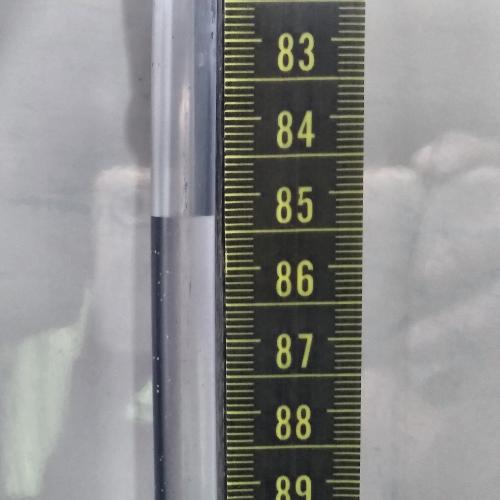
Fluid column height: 85.3 cm